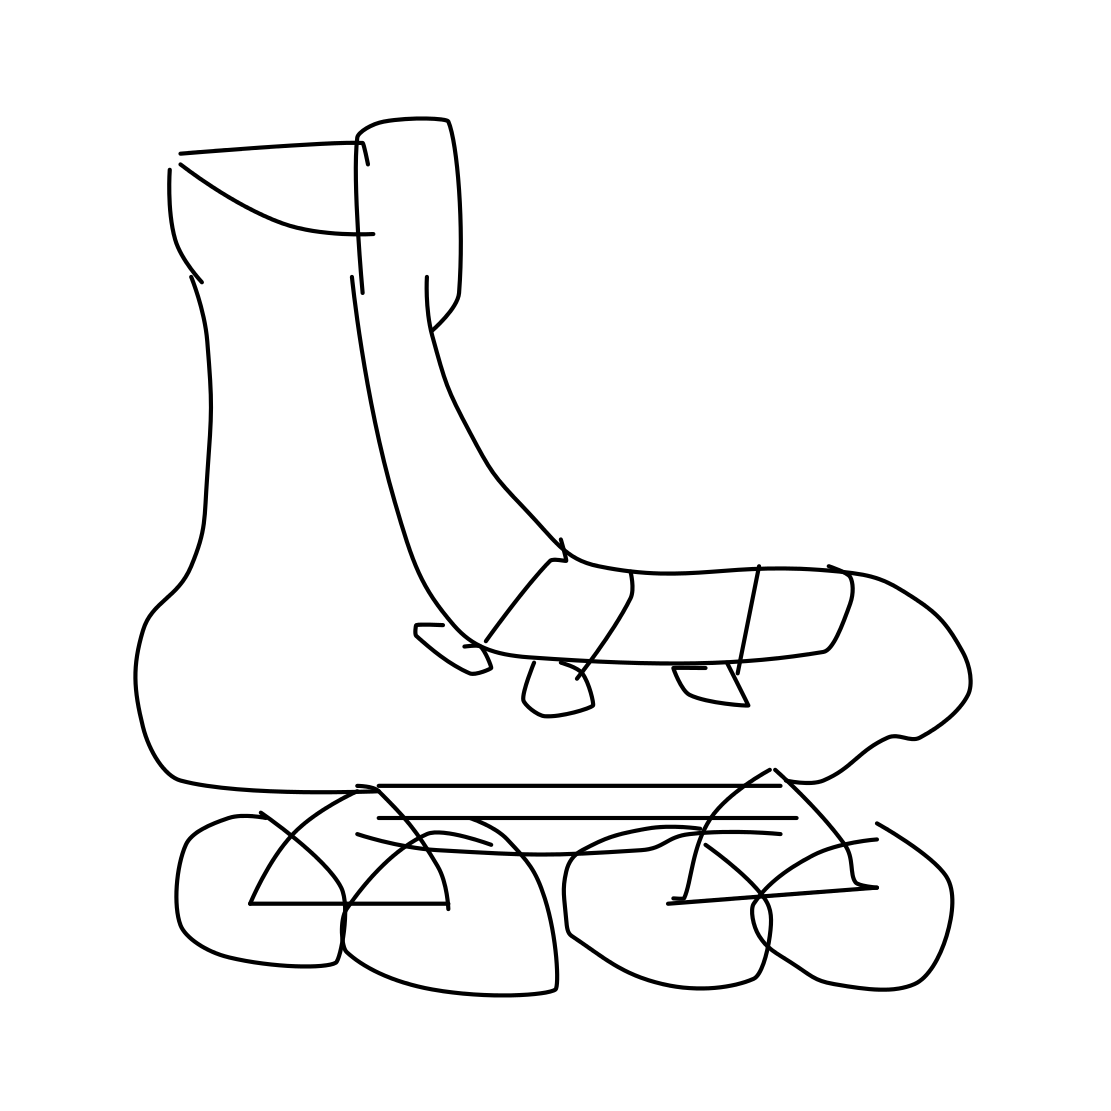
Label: rollerblades